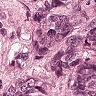
Metastatic tissue present: yes